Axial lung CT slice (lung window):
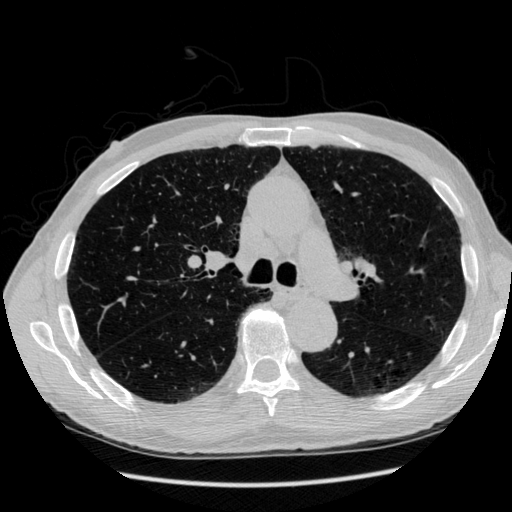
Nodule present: no